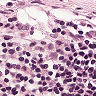
Metastatic tissue present: no